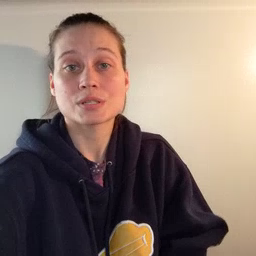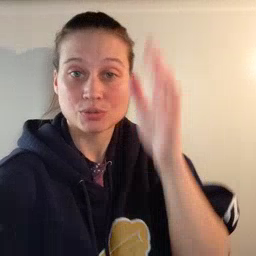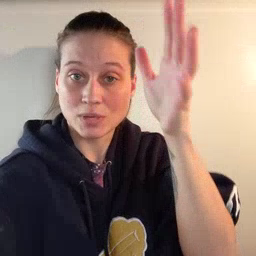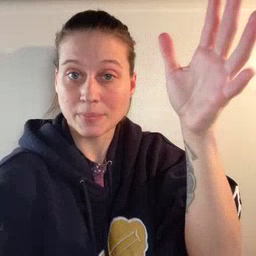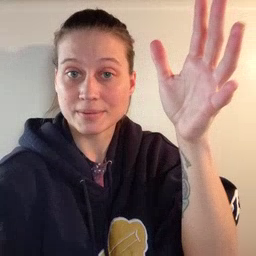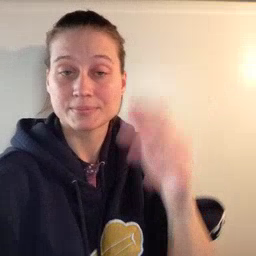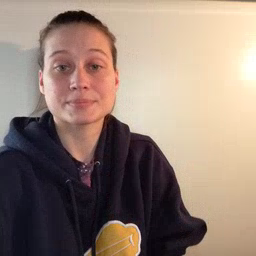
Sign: grandpa